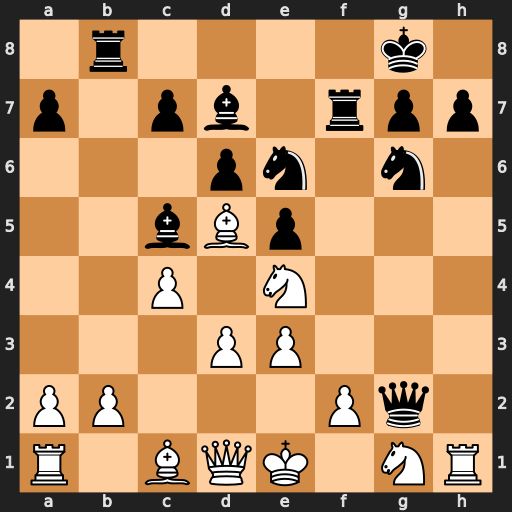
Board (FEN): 1r4k1/p1pb1rpp/3pn1n1/2bBp3/2P1N3/3PP3/PP3Pq1/R1BQK1NR
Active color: w
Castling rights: KQ
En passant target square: -
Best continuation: Nf6+ Rxf6 Bxg2